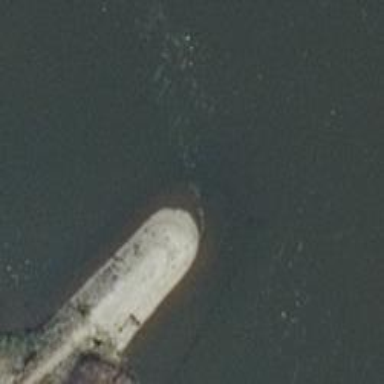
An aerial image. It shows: Breakwater structure.